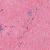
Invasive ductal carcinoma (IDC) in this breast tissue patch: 0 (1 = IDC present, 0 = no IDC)